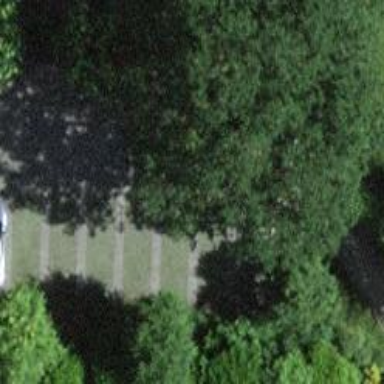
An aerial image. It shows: Service road with paving stones.